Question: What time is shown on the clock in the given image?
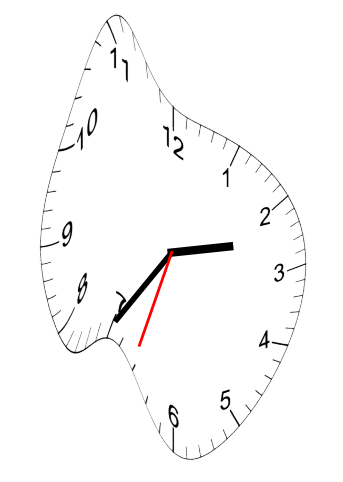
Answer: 02:35:33